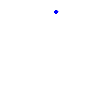
Particle: kaon